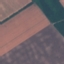
Land use / land cover: AnnualCrop